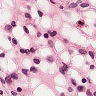
Metastatic tissue present: no